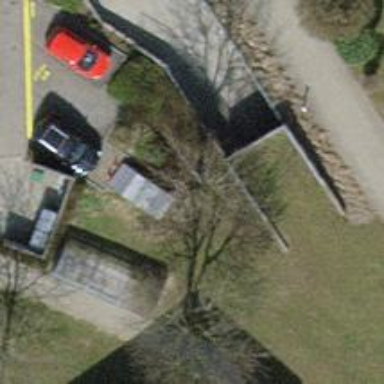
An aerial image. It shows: Parking area.